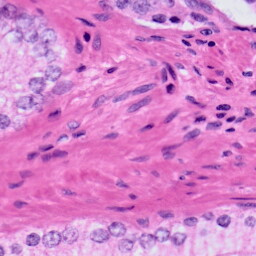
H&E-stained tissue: Prostate